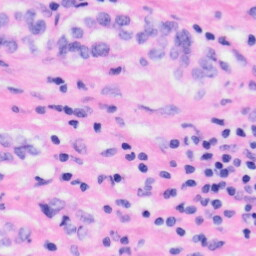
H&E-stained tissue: Liver